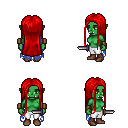
a pixel art fantasy rpg character, female body template, orc, green skin, blue tattered cape, white pants, red extra-long hairstyle, leather bracers, brown shoes, dagger, four views (front, back, left, right), 2x2 character sprite sheet, small pixel art, hard edges, no anti-aliasing